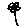
Label: flower